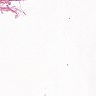
Metastatic tissue present: no